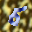
Label: 5